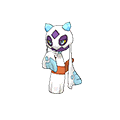
Pok\u00e9mon: froslass